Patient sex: M
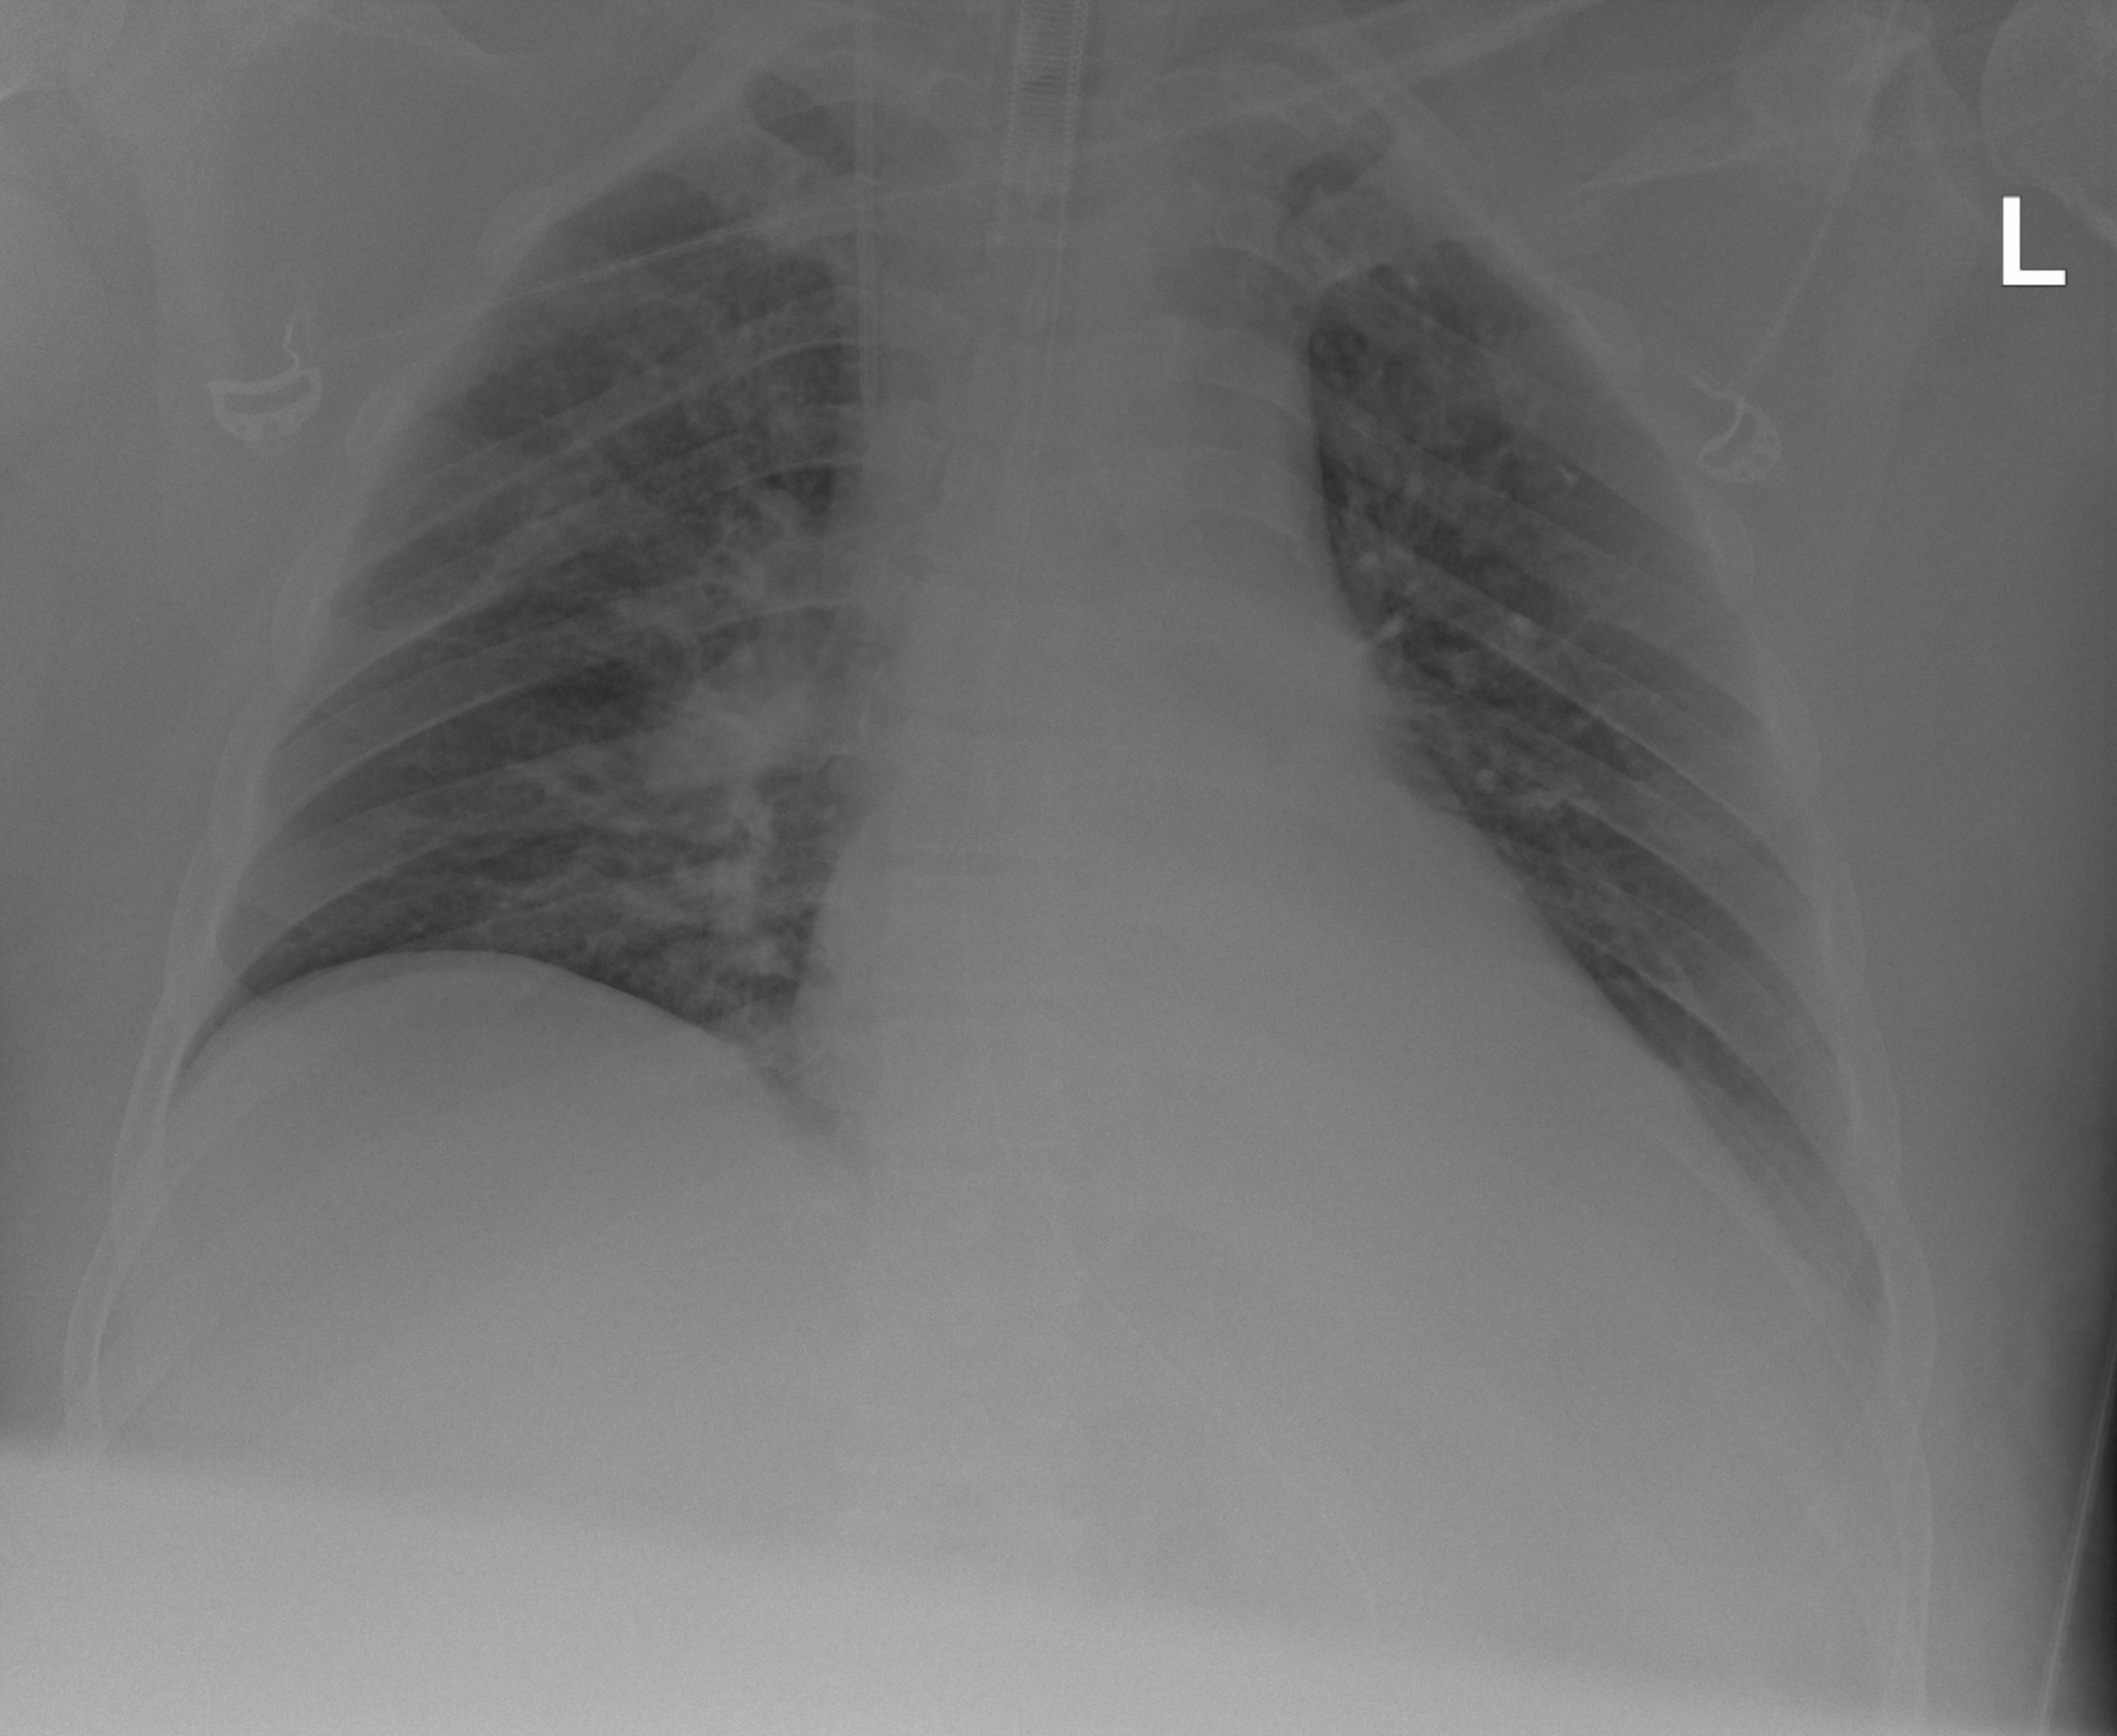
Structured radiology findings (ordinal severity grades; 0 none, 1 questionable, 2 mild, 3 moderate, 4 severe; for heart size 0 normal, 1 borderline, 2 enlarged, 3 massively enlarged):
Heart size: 1
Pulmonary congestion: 2
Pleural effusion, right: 0
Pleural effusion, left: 2
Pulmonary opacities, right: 2
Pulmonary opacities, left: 0
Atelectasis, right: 2
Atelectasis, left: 1